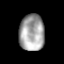
Tissue: prostate
Cell type: T cells
Senescence score: 0.2272
Nuclear area (px): 893
Mean DAPI intensity: 164.683